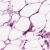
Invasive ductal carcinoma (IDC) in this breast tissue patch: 0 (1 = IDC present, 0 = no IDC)